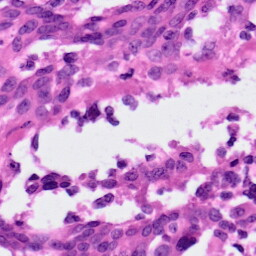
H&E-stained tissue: Ovarian